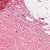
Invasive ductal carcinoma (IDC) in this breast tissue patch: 0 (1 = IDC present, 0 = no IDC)